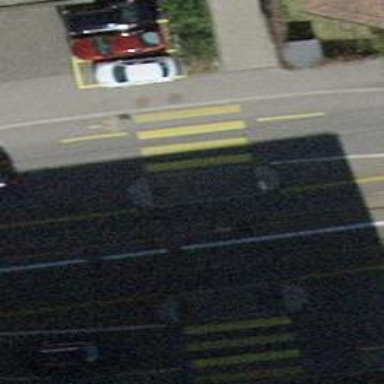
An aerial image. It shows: Kerb barrier.